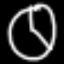
Label: clock